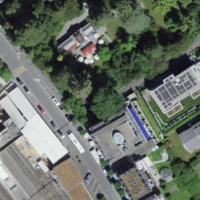
EUNIS habitat code: 54
Species observed at this site:
Regulus ignicapilla